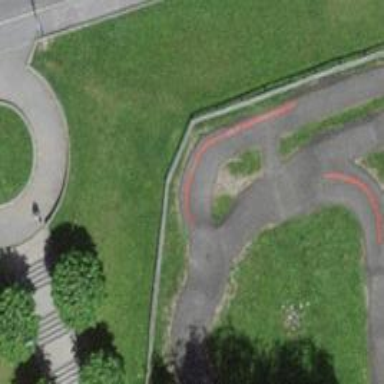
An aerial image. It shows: Concrete cycleway.